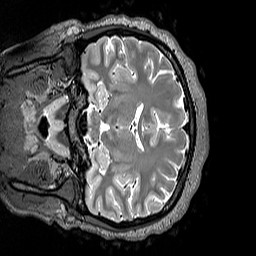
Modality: T2w
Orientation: coronal
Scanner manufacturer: siemens
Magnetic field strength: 3 T
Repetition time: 3.2 s
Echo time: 0.406 s